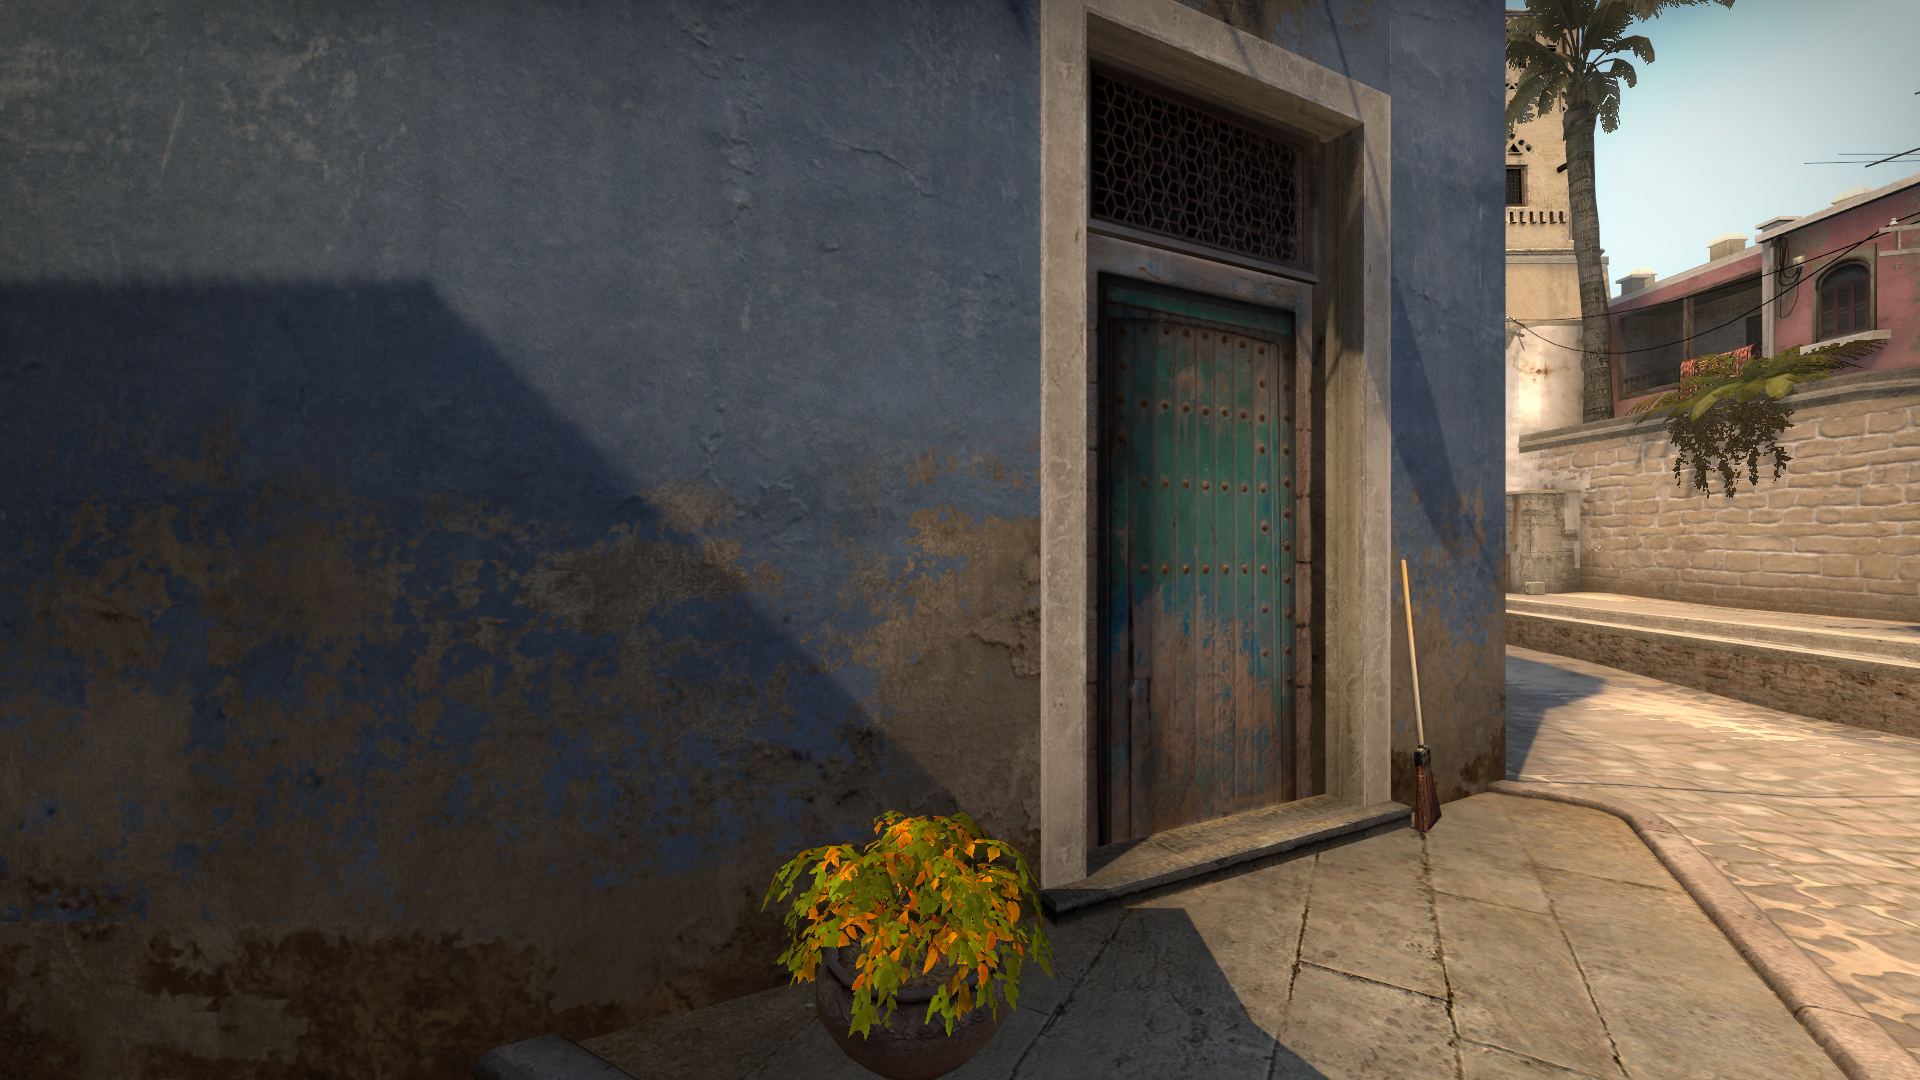
Map: de_mirage